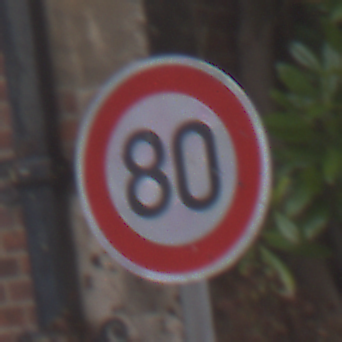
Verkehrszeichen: Geschwindigkeit80
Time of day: Midday
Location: Outdoor (Urban)
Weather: Overcast
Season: NotSpecified
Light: Natural